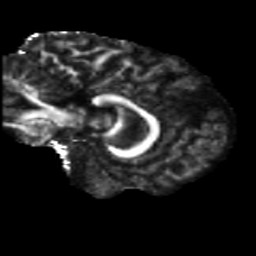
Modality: FA
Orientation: sagittal
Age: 68
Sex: female
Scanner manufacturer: siemens
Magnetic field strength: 3 T
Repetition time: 5.47 s
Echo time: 0.0854 s